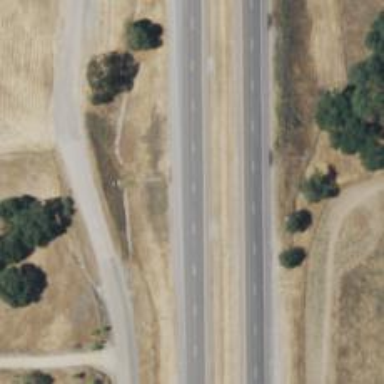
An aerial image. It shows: Asphalt trunk highway classified as expressway.